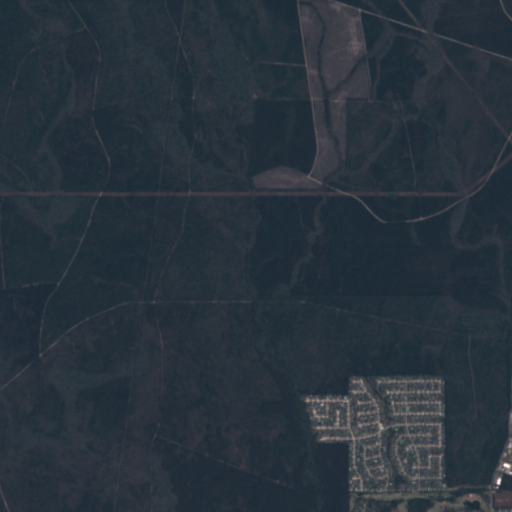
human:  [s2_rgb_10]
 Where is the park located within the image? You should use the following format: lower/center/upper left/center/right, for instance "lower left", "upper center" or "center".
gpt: The park is located in the lower right of the image.
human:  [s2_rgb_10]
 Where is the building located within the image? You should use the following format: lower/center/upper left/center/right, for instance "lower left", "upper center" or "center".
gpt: The building is located in the lower right of the image.
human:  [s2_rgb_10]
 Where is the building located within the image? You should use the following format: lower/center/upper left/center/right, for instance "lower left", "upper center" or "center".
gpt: The building is located in the lower right of the image.
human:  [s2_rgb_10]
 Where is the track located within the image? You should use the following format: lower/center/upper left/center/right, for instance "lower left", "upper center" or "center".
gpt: There is no track in the image.